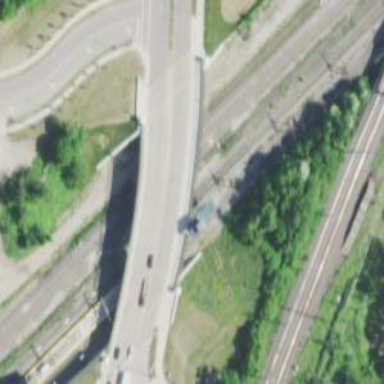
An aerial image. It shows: Primary highway with bridge and separate cycleway.